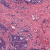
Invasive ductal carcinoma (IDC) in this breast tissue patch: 0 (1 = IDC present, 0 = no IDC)